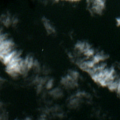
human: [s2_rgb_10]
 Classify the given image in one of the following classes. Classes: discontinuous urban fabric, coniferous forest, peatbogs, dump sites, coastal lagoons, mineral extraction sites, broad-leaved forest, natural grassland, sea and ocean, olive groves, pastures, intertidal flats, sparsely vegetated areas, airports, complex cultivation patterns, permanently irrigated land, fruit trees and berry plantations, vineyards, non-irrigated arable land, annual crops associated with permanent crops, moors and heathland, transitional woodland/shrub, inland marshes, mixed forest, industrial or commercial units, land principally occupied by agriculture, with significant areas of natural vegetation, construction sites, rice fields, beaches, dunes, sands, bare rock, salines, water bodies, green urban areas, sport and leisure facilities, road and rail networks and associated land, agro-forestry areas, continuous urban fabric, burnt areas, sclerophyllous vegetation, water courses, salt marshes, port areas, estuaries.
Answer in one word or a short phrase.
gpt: sea and ocean